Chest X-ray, PA view. Patient: 31 years old, sex M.
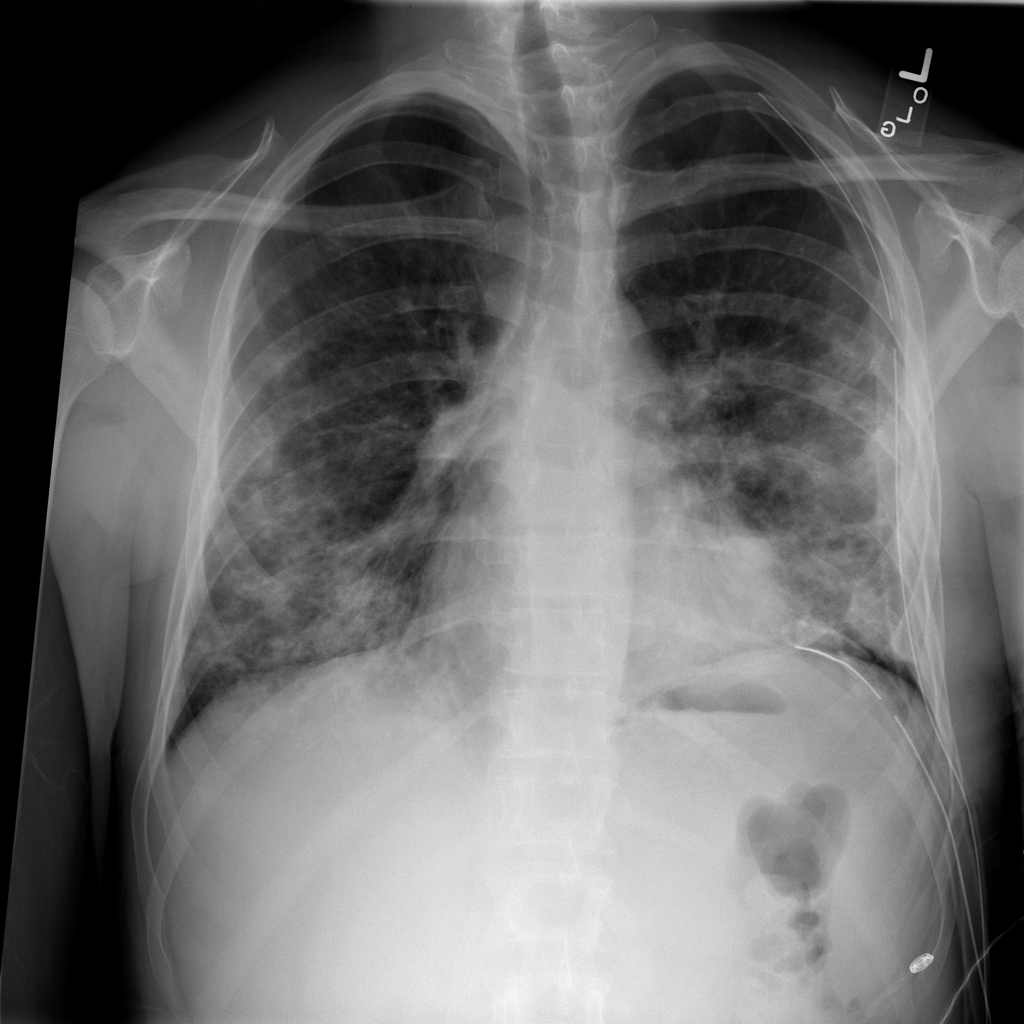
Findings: Nodule